Question: I'm new on Pyqt and I'm trying to create an UI that print a circle (using QPainter) on an image (QLabel) when we give the pixel position. For testing, i'm using mouse tracking event, but i guess I'm having problem with image or label resize. Below an image from my implementation:
Result:

Take a look at the position of pointer and the circle. This is what i want to solve.
Below you can see the code (I'm using PIL (to load the image) and PyQt5):
'''
...
self.image = Image.open("Images/Quart_top_View_draw.jpg")
self.MainWindow.TennisCourtImage.setMouseTracking(True)
self.MainWindow.TennisCourtImage.mouseMoveEvent = self.get_mouse_pos
def get_mouse_pos(self,event):
x = event.pos().x()
y = event.pos().y()
print("Position: ", x,y)
img = self.image
width, height = img.size
print("Image Size: ", width, height)
img = ImageQt(img)
pixmap_image = QtGui.QPixmap.fromImage(img)
self.painterInstance = QtGui.QPainter(pixmap_image)
self.painterInstance.setPen(QPen(Qt.red, 15, Qt.SolidLine))
self.painterInstance.drawEllipse(x,y,15,15)
self.painterInstance.end()
myScaledPixmap = pixmap_image.scaled(self.MainWindow.TennisCourtImage.size(), Qt.KeepAspectRatio)
self.MainWindow.TennisCourtImage.setPixmap(myScaledPixmap)
...
'''
Can someone help me, please?
Regards,
Gabriel :D
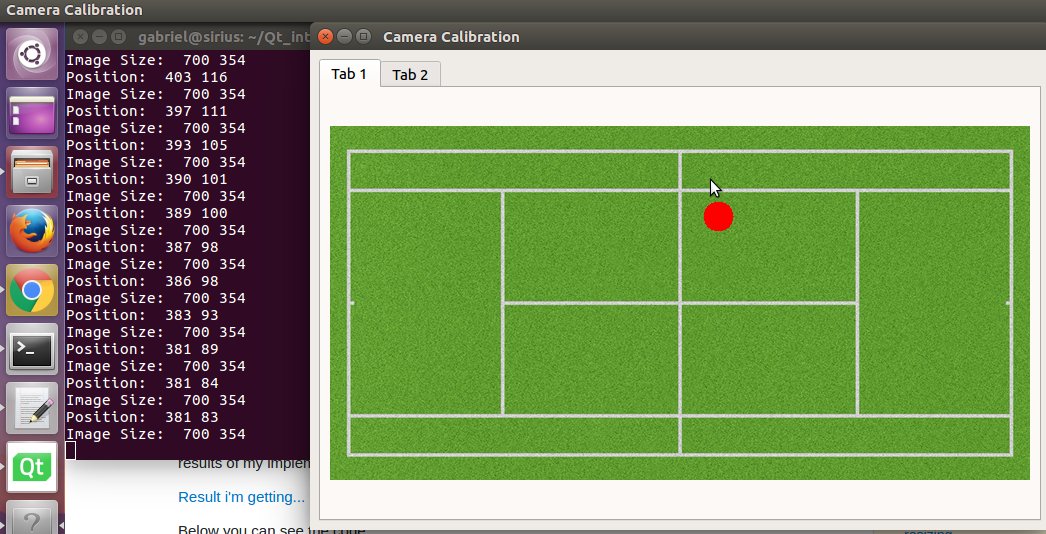
Answer: Instead of using 'QLabel' you could create a custom widget that performs this task as shown below:
'''
class Stadium(QWidget):
def __init__(self, pixmap, parent=None):
QWidget.__init__(self, parent=parent)
self.pixmap = pixmap
self.pos = None
self.setMouseTracking(True)
def paintEvent(self, event):
painter = QPainter(self)
painter.drawPixmap(self.rect(), self.pixmap)
painter.setPen(QPen(Qt.red, 15, Qt.SolidLine))
if self.pos:
painter.drawEllipse(self.pos, 15, 15)
def mouseMoveEvent(self, event):
self.pos = event.pos()
self.update()
'''
Example:
'''
class Widget(QWidget):
def __init__(self, parent=None):
QWidget.__init__(self, parent=parent)
self.setLayout(QVBoxLayout())
label = Stadium(QPixmap("475776182987.png"))
self.layout().addWidget(label)
self.resize(640, 480)
if __name__ == '__main__':
app = QApplication(sys.argv)
w = Widget()
w.show()
sys.exit(app.exec_())
'''
Screenshot:
<URL>